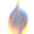
Verkehrszeichen: Geschwindigkeit70
Umgebung: Outdoor, Nature
Tageszeit: SunriseSunset
Wetter: PartlyCloudy
Licht: Natural
Jahreszeit: NotSpecified
Kontrast: LowContrast